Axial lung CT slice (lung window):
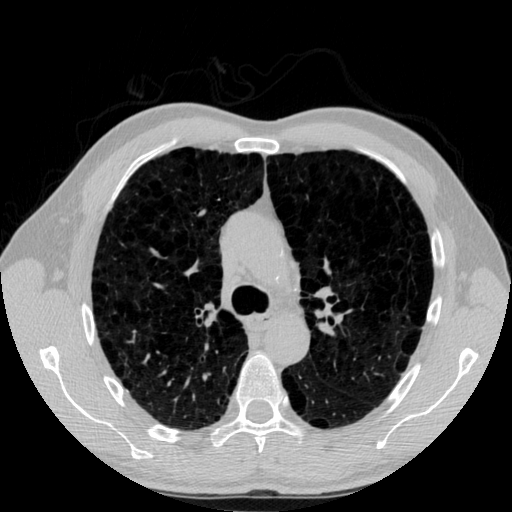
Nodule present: no